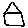
Label: house